Interaction volume radius: 10 \u00c5
Interaction volume height: 15 \u00c5
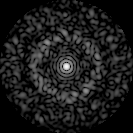
Disorder parameter: 0.8247